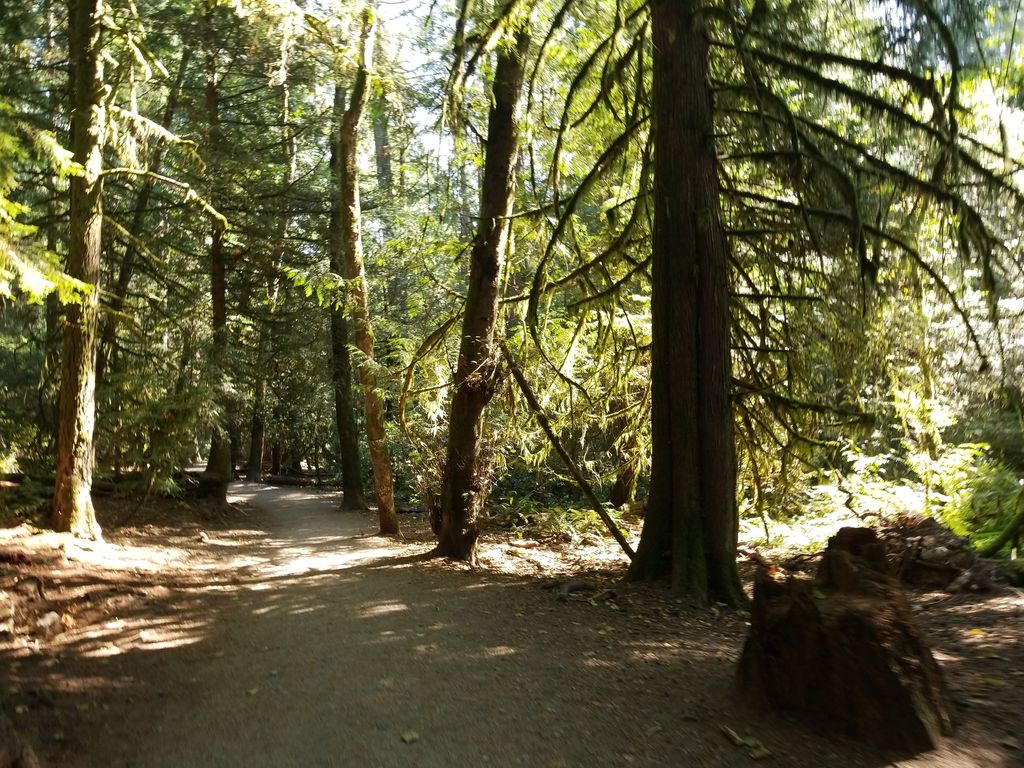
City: vancouver